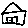
Label: house